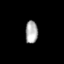
Tissue: skin
Cell type: Endothelial cells
Senescence score: 0.7768
Nuclear area (px): 280
Mean DAPI intensity: 168.661